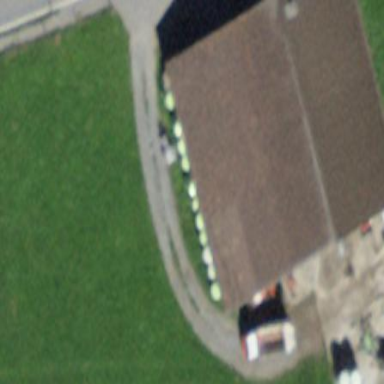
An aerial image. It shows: Barn.